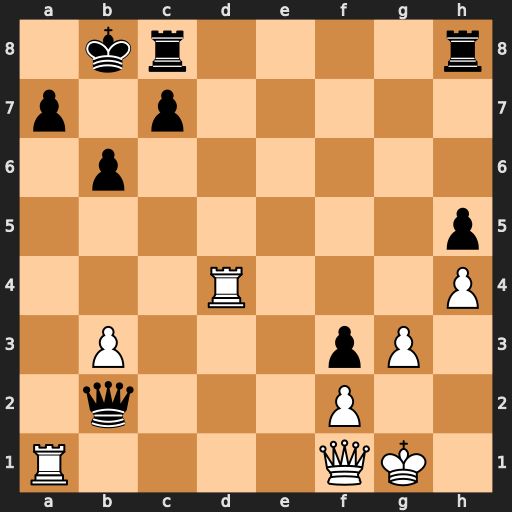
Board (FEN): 1kr4r/p1p5/1p6/7p/3R3P/1P3pP1/1q3P2/R4QK1
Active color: w
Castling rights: -
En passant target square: -
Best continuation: Qa6 Qxa1+ Qxa1